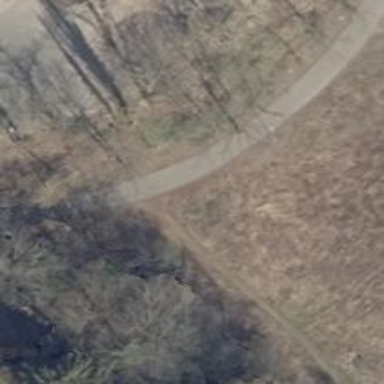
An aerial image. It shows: Asphalt path.